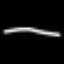
Label: line